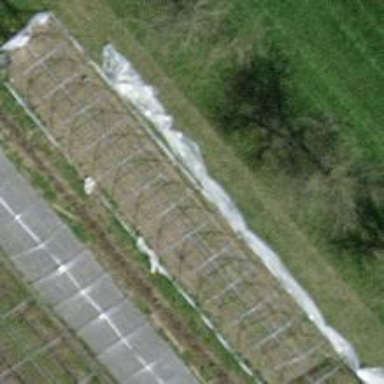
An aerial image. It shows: Greenhouse.